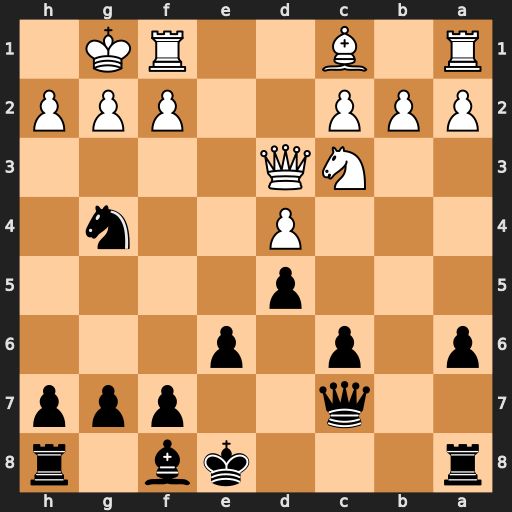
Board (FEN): r3kb1r/2q2ppp/p1p1p3/3p4/3P2n1/2NQ4/PPP2PPP/R1B2RK1
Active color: b
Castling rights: kq
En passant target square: -
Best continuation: Qxh2#